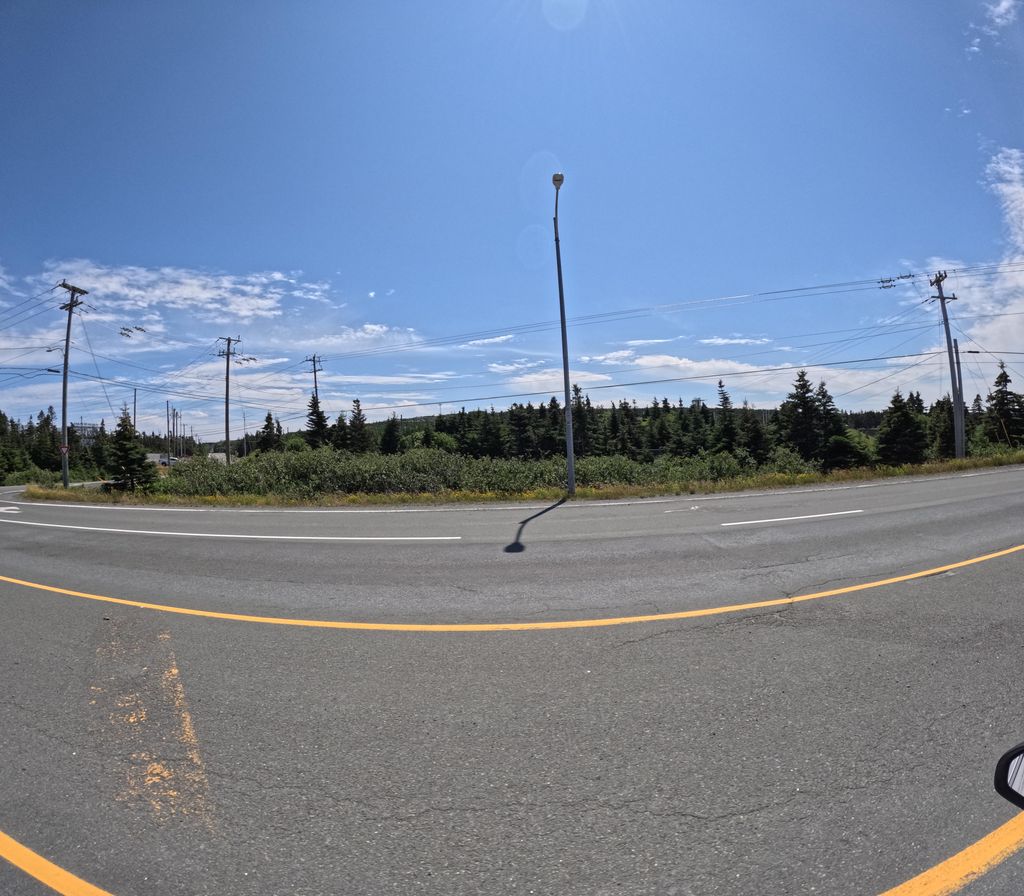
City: st_johns